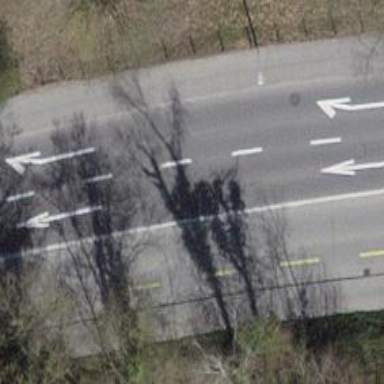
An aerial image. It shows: Primary highway with separate asphalt sidewalks.